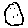
Label: moon